Question:
'''
ul.idTabs:first-child :before {
border-top: none;
}
'''
I don't understand why the above style affect every element inside 'ul.idTabs'.
Am I doing something wrong ?
Everything else works fine, i just want to set 'border-top: none' for the first 'li:before' inside 'ul.idTabs'
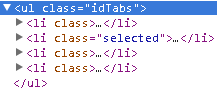
Answer: Try this:
'''
ul.idTabs li:first-child:before {
border-top: none;
}
'''
You need to identify the tag of the first element.